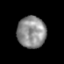
Tissue: prostate
Cell type: T cells
Senescence score: 0.3046
Nuclear area (px): 883
Mean DAPI intensity: 142.092